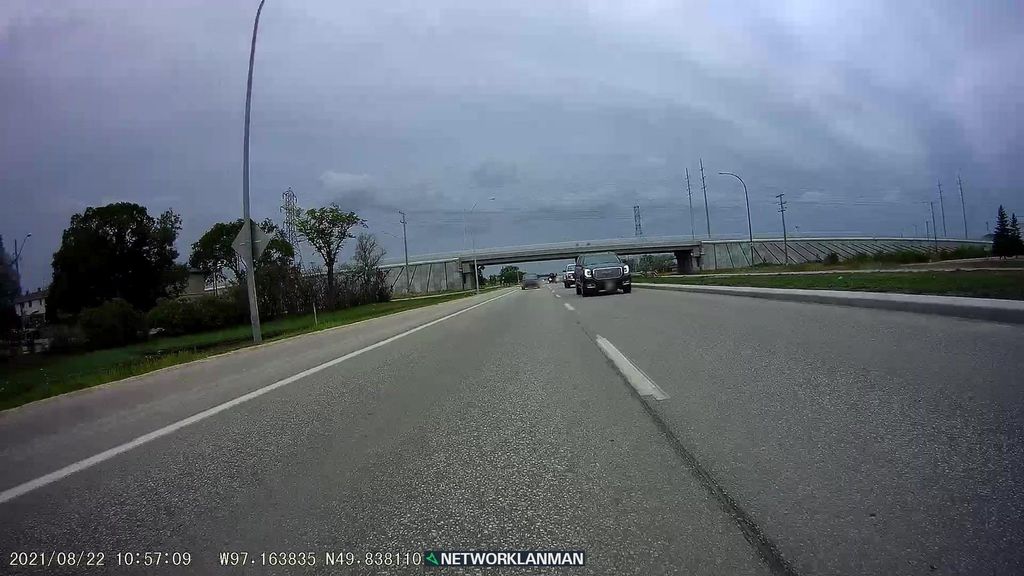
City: winnipeg